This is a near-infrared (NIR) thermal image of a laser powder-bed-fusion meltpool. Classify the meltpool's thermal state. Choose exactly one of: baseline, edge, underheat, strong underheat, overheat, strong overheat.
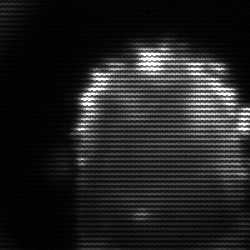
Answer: baseline